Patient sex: M
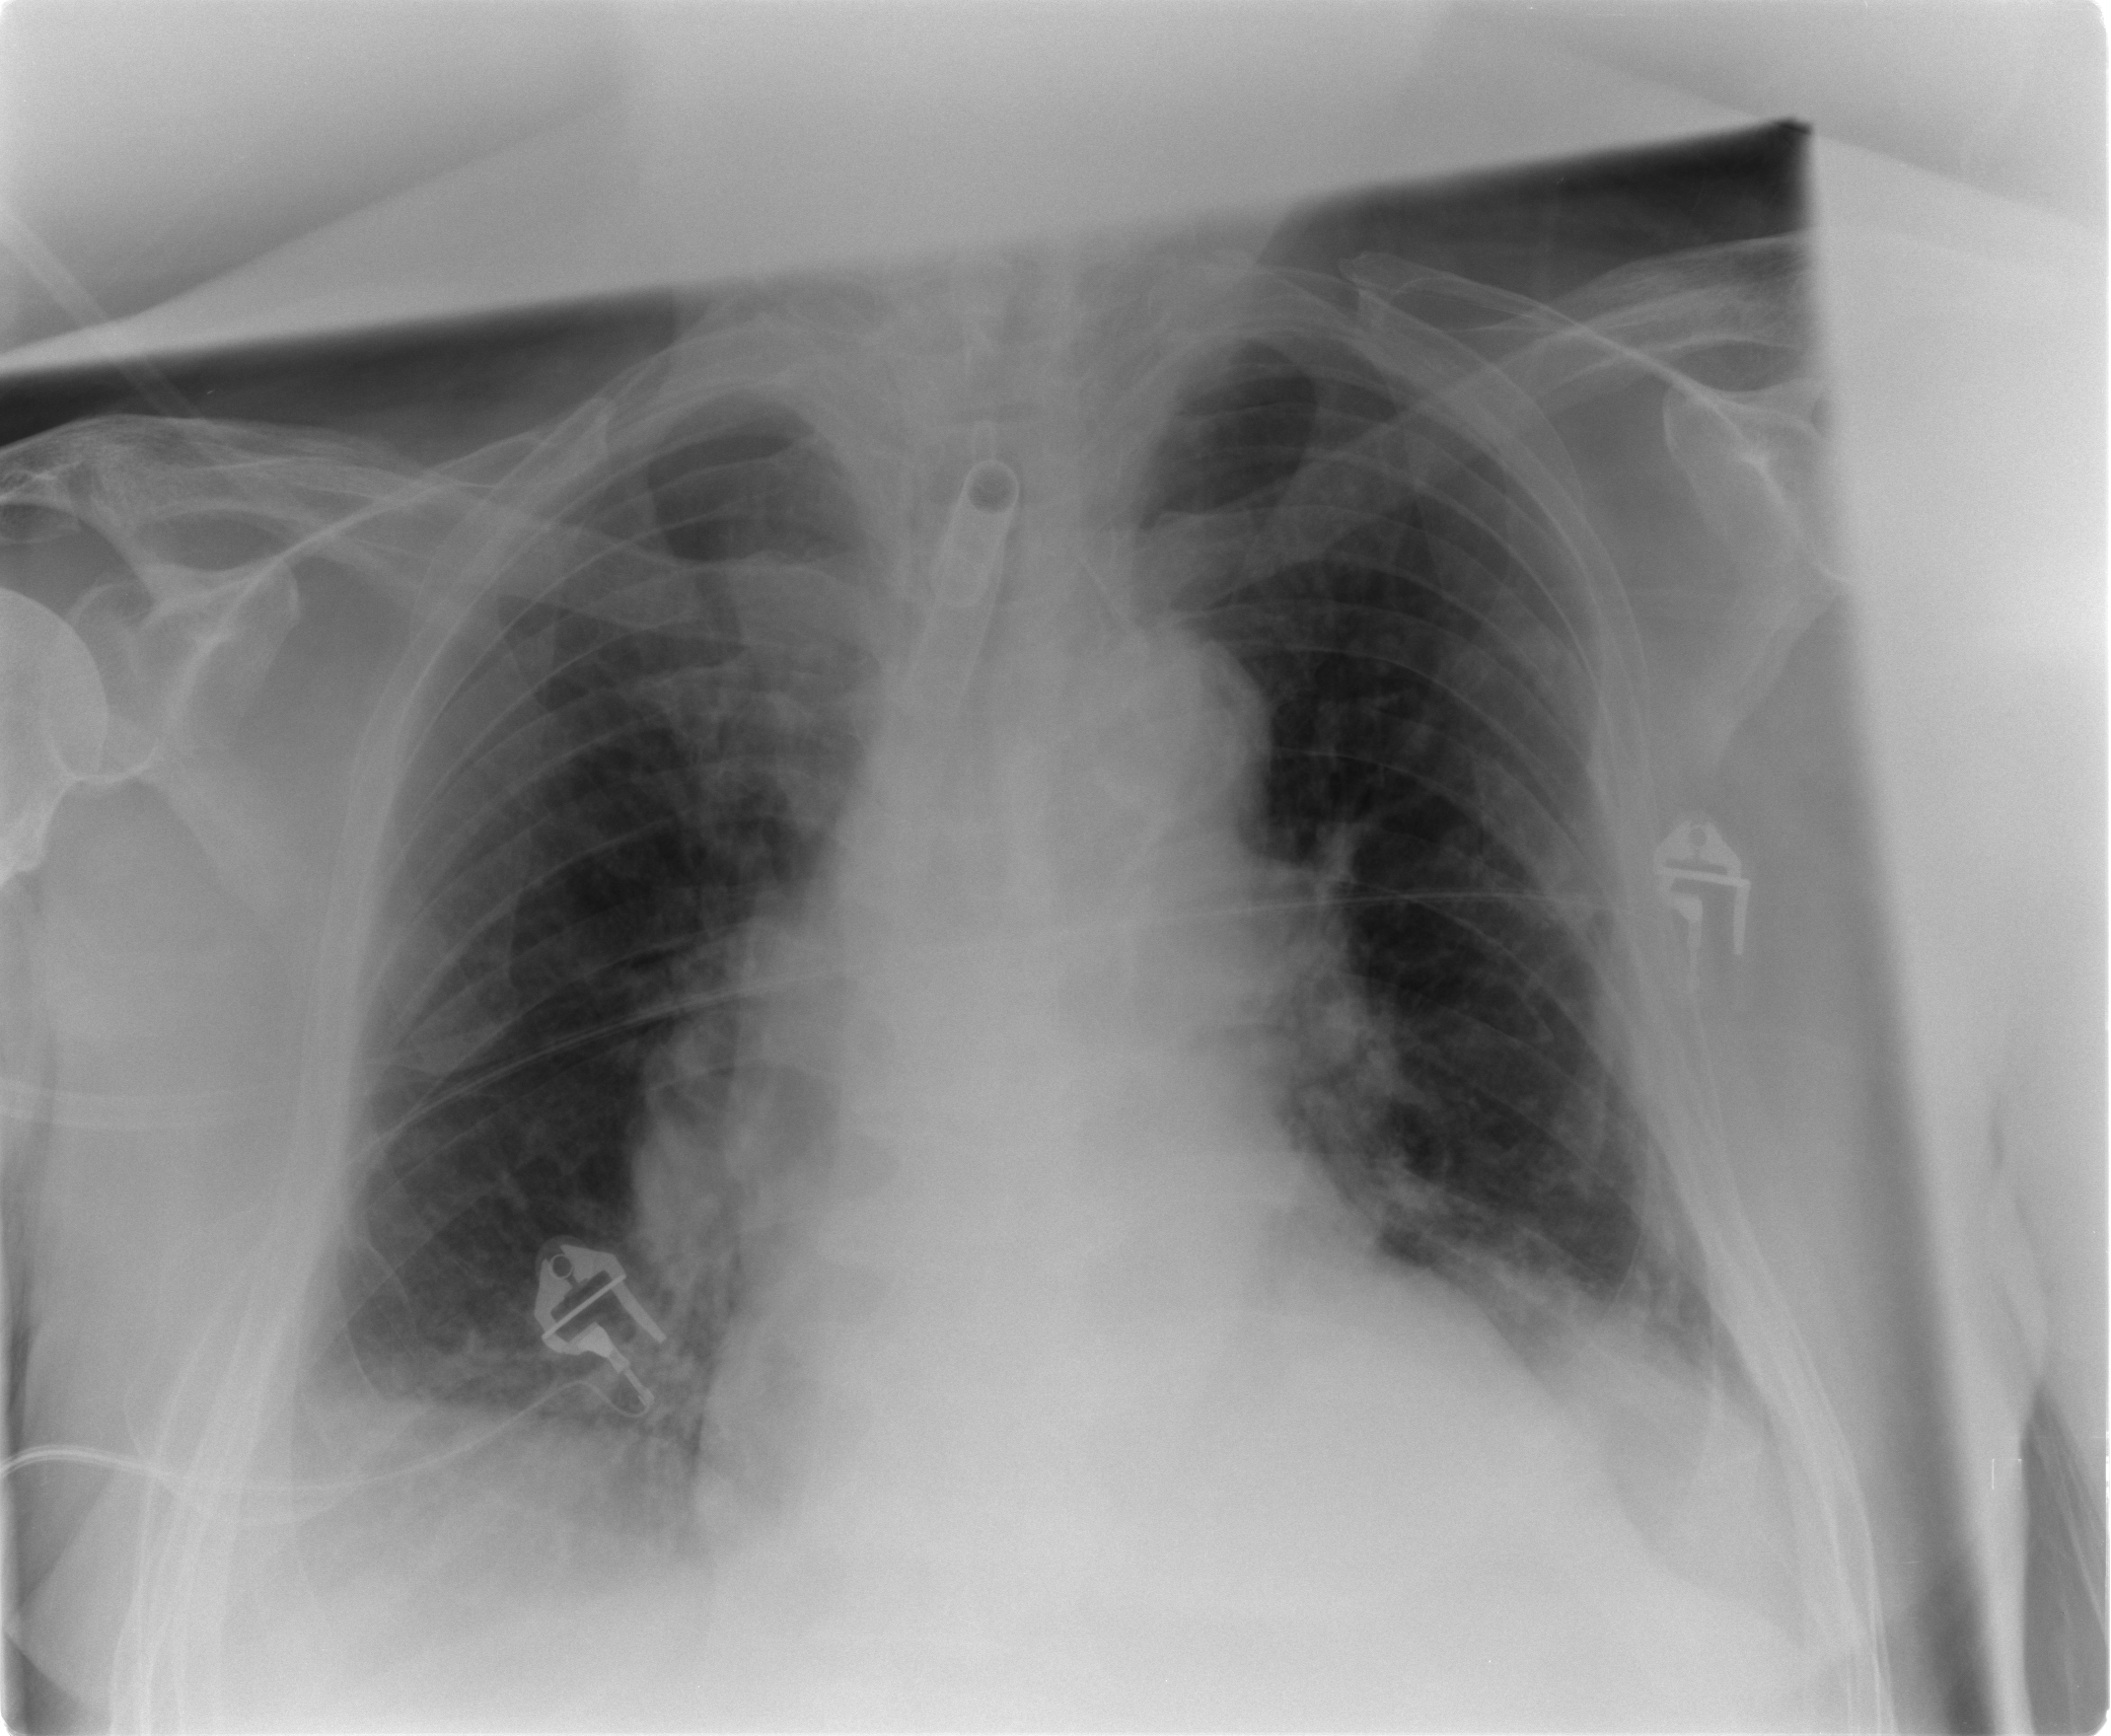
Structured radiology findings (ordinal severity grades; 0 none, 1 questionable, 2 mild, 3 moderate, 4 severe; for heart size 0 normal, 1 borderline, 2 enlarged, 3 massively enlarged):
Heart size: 2
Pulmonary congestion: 0
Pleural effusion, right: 2
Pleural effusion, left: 2
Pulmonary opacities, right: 2
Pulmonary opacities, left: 2
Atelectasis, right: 2
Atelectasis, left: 2